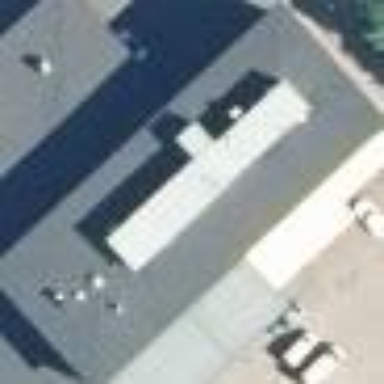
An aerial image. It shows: Part of building.